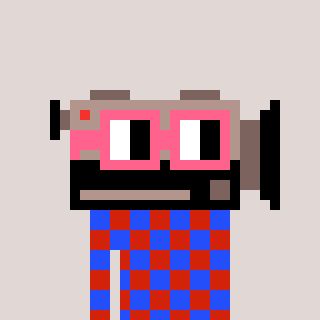
a pixel art character with square pink glasses, a camcorder-shaped head and a red-colored body on a warm background